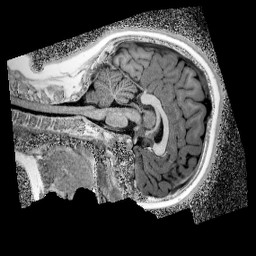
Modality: UNIT1_denoised
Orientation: sagittal
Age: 10
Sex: female
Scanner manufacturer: siemens
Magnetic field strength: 3 T
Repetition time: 4 s
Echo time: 0.00299 s